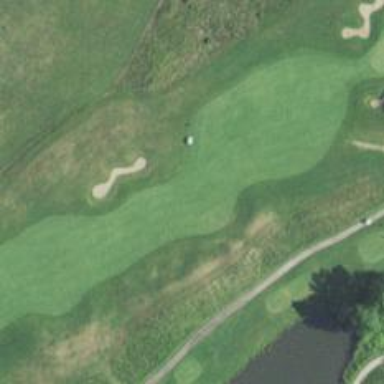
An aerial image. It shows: View of golf hole.